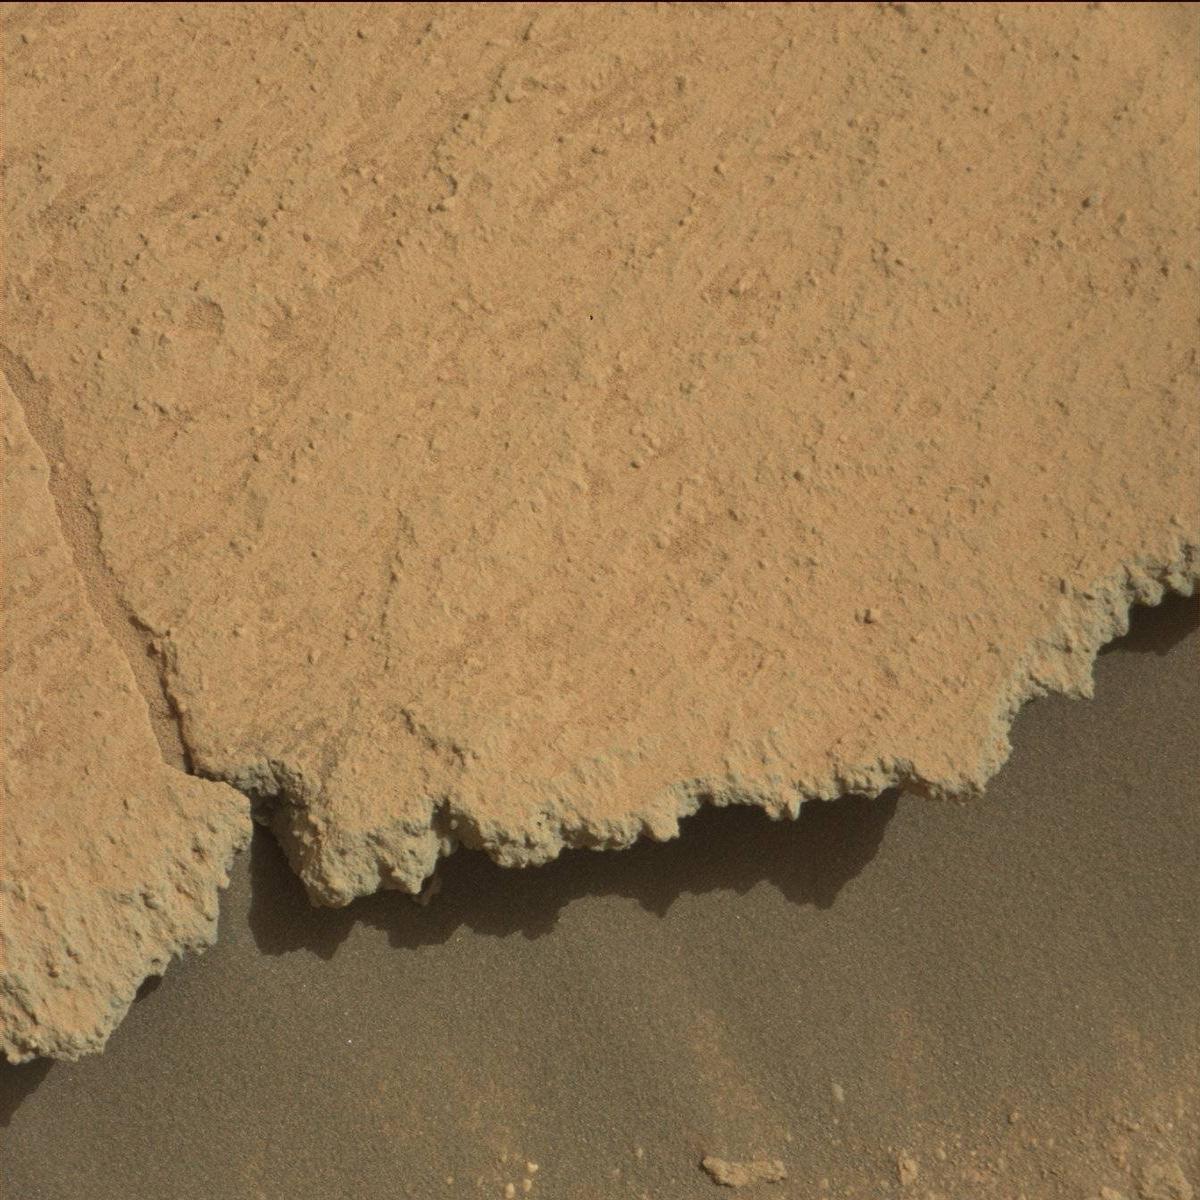
Terrain classes present: Bedrock, Rock, Sand / Soil